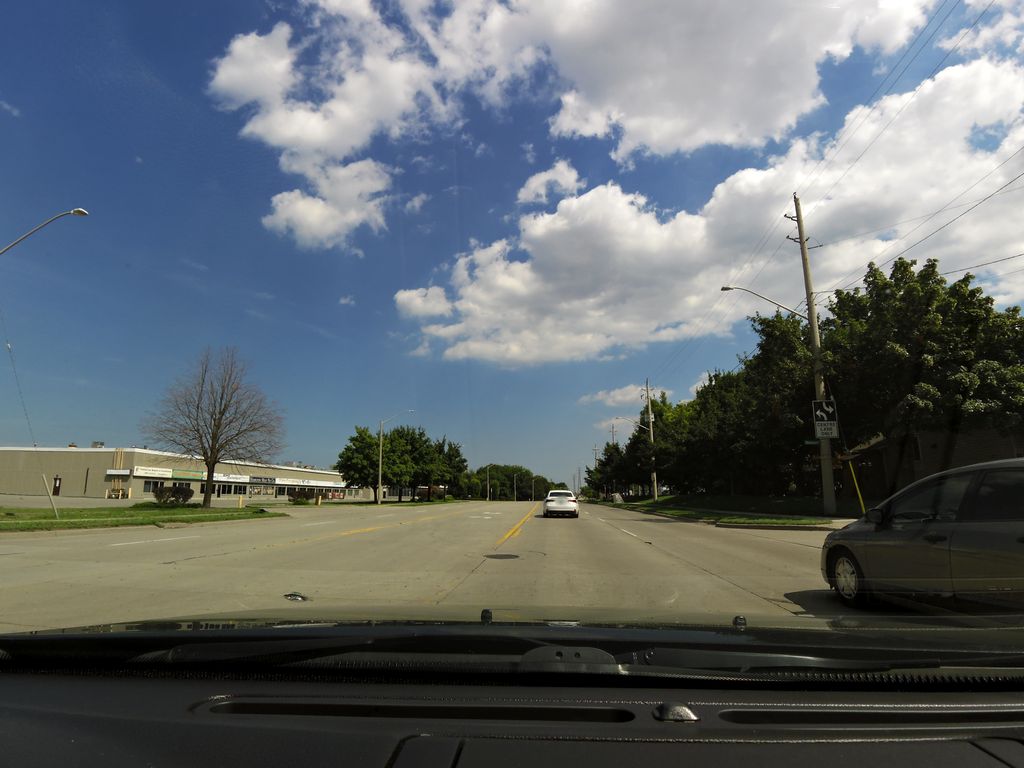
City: hamilton